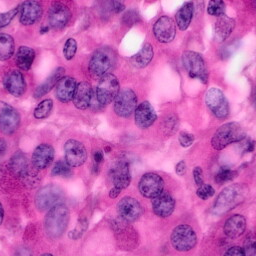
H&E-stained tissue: Pancreatic